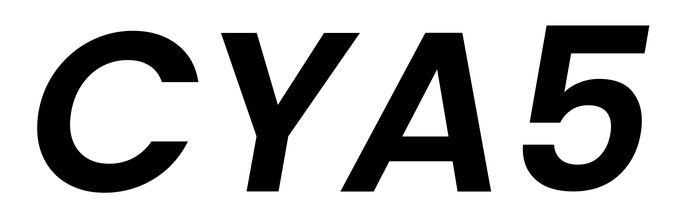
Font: Poppins-SemiBoldItalic